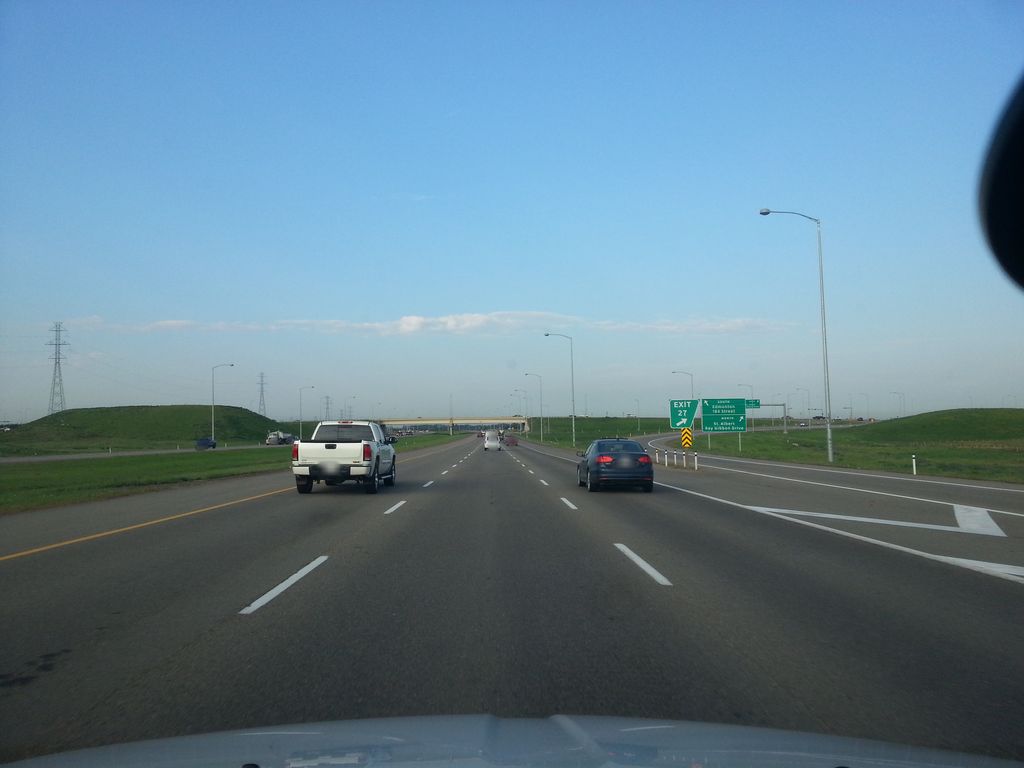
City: edmonton